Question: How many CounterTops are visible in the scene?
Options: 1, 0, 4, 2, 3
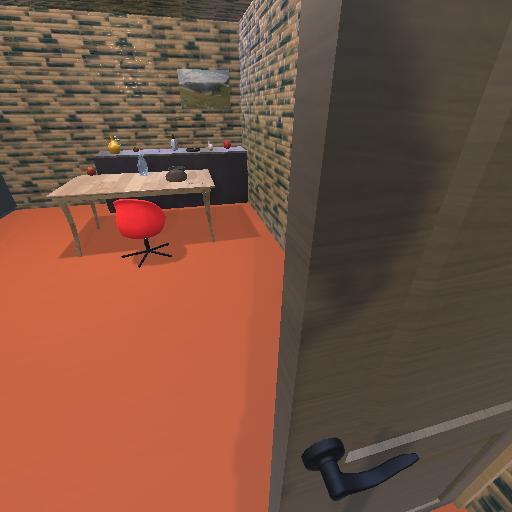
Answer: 1